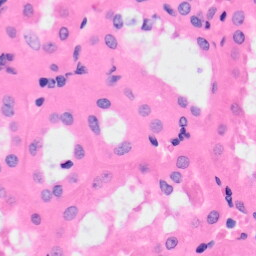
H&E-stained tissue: Kidney